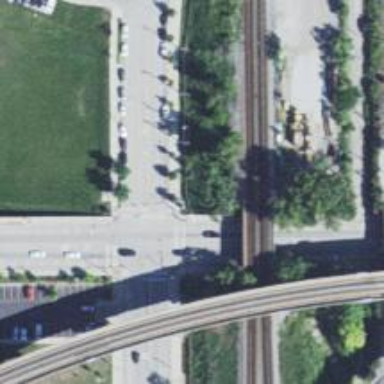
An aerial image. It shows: Secondary road with separate sidewalk.